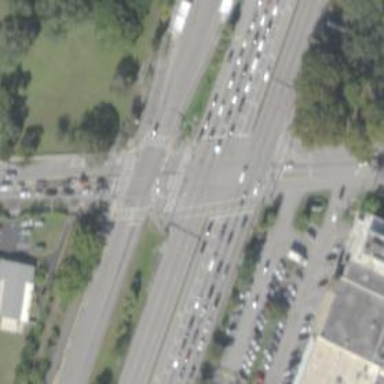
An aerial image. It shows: Crossing on the road with line markings.